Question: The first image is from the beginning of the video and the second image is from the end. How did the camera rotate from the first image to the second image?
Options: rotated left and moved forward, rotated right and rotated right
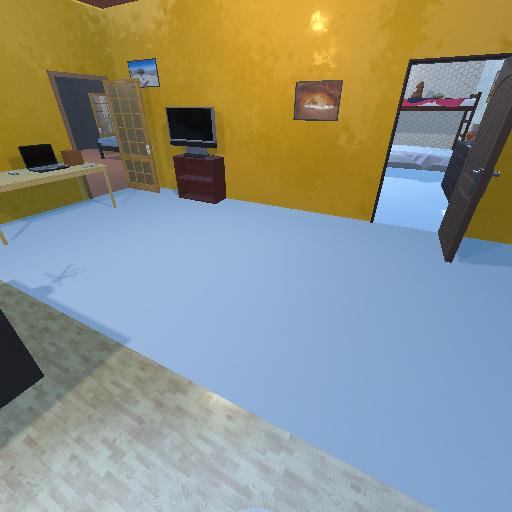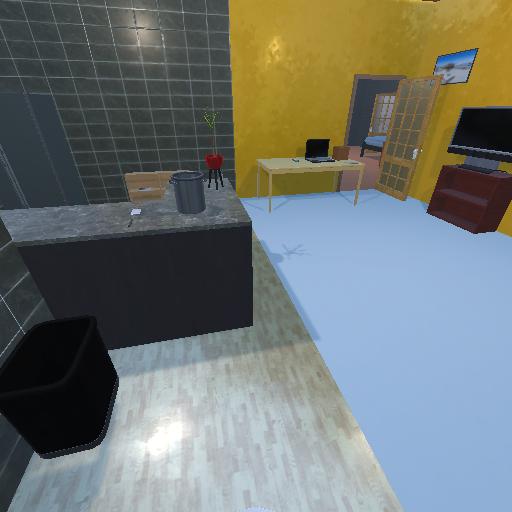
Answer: rotated left and moved forward